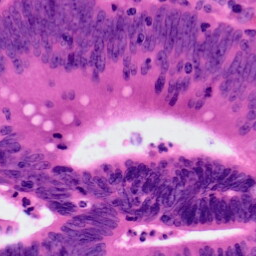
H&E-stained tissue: Colon